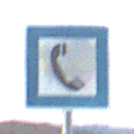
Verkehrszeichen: Fernsprecher
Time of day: SunriseSunset
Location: Outdoor (Nature)
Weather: Clear
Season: Winter
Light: Natural